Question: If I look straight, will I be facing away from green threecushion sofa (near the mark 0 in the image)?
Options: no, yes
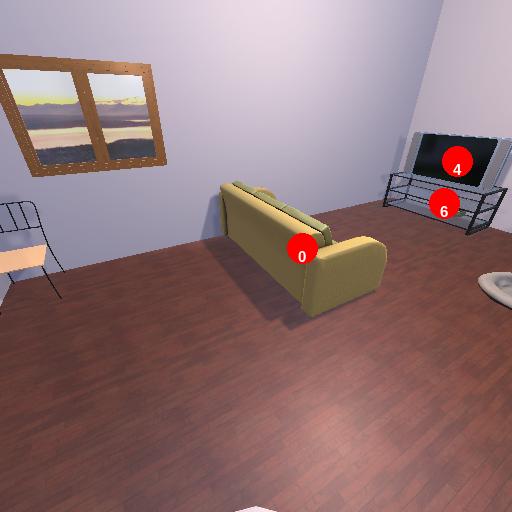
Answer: no